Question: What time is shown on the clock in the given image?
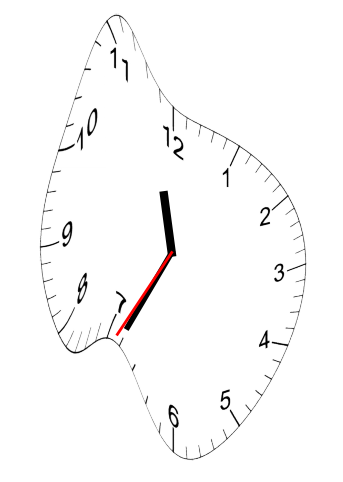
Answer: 11:34:35